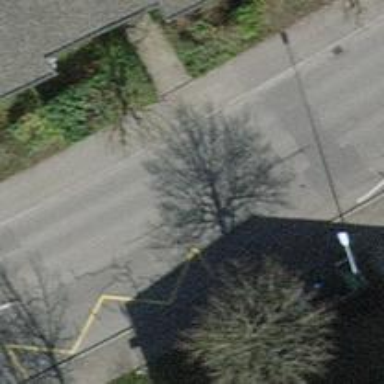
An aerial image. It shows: Bus stop equipped with public transport stop position.